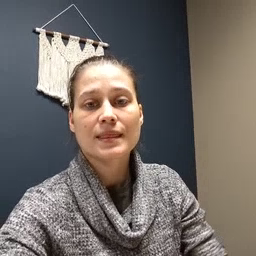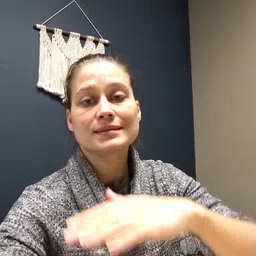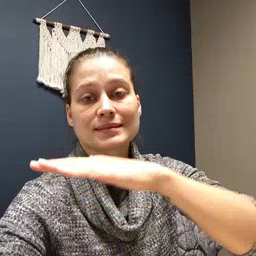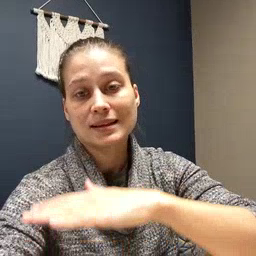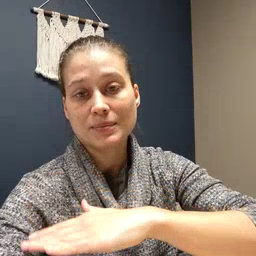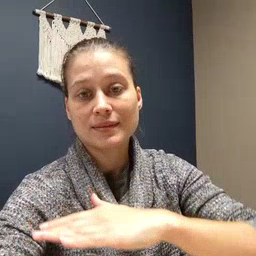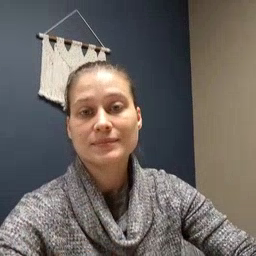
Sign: table